Aerial crown-view tile of a tropical tree (Barro Colorado Island, Panama), acquired 20250317:
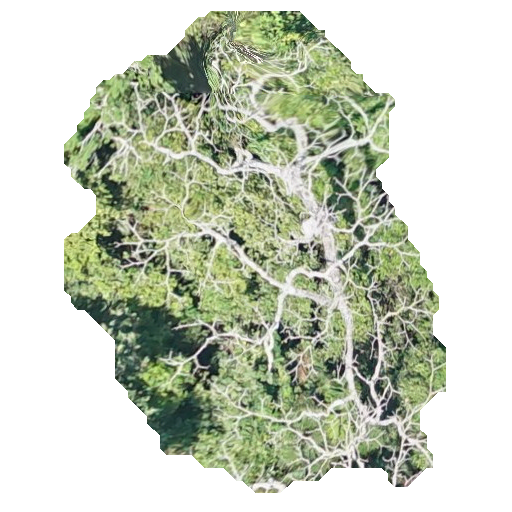
Species: Pseudobombax septenatum
GBIF accepted scientific name: Pseudobombax septenatum
Crown area: 198.794 m²